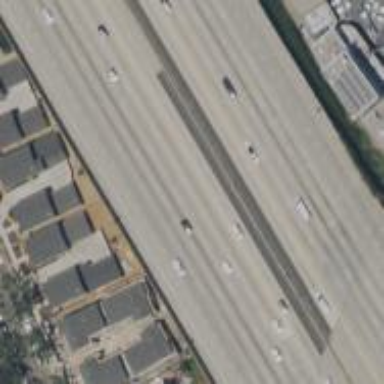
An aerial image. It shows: Asphalt motorway.